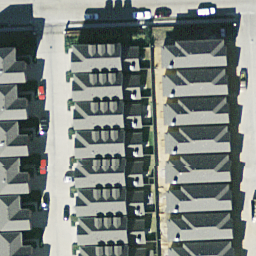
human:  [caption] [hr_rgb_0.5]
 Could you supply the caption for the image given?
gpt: It is a dense residential area with many houses arranged in lines .

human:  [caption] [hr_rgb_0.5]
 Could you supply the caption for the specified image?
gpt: Lots of houses arranged in lines with some roads fo through them .

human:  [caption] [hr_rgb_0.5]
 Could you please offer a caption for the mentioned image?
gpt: This is a dense residential area .

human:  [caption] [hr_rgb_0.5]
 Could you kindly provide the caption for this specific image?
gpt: There are lots of houses arranged in lines .

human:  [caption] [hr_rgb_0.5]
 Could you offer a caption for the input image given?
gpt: There are some houses arranged in lines in the dense residential area .